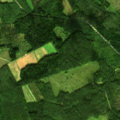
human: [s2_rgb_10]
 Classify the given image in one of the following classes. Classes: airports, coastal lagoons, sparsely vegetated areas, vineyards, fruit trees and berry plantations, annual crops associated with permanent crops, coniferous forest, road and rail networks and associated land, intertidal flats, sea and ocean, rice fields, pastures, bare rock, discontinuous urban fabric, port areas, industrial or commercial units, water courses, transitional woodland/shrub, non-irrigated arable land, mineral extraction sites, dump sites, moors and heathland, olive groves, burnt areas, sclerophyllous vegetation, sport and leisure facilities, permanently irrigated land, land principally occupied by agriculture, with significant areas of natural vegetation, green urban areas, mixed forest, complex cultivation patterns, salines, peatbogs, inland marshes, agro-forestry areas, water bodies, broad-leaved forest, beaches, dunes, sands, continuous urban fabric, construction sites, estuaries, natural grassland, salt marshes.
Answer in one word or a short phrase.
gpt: coniferous forest, mixed forest